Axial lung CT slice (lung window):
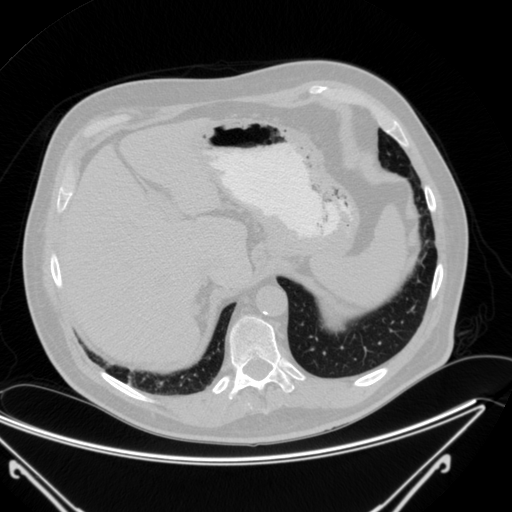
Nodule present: no